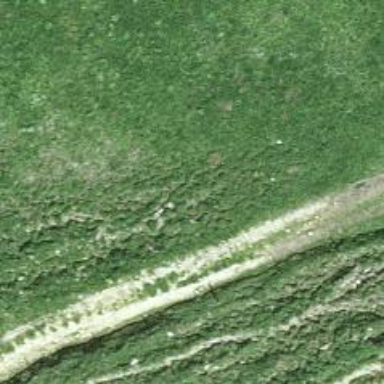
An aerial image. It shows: Ground path.